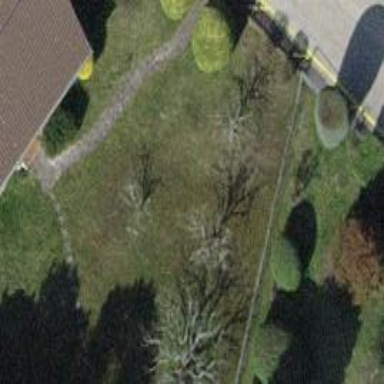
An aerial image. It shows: Garden with deciduous broadleaved trees.